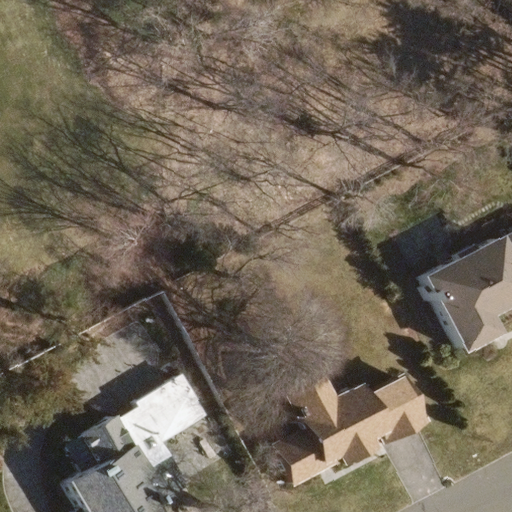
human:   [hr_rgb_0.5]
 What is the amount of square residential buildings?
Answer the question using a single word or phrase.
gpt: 0

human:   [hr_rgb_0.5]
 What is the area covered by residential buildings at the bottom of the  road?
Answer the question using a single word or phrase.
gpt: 0m2

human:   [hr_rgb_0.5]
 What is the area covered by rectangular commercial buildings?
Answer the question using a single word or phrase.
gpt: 0m2

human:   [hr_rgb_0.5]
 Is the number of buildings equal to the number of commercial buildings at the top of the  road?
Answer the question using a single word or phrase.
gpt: no

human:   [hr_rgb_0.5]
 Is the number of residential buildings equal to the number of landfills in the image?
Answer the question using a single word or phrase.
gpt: no

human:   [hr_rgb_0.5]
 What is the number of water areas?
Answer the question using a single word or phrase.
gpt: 0

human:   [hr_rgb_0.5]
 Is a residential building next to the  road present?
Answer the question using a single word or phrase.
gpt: yes

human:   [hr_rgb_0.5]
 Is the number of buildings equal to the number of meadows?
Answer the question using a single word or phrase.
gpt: no

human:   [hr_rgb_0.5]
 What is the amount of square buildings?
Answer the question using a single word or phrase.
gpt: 0

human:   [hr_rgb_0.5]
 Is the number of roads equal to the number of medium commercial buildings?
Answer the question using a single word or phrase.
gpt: no

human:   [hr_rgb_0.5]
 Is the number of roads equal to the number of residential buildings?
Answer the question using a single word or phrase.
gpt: no

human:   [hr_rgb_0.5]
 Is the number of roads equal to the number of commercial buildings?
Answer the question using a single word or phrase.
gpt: no

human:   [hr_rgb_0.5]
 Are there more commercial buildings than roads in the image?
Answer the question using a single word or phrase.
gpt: no

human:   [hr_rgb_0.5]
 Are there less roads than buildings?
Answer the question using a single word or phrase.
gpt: yes

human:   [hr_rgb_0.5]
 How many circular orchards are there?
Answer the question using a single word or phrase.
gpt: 0

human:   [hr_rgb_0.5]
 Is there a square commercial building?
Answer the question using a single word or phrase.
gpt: no

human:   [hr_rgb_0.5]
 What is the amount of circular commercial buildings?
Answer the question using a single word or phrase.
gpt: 0

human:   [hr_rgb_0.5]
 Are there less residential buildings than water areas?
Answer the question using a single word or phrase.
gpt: no

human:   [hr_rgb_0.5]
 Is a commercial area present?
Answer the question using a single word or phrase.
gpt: no

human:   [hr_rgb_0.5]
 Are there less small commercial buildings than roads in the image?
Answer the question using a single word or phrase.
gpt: yes

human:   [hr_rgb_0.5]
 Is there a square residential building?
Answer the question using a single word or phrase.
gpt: no

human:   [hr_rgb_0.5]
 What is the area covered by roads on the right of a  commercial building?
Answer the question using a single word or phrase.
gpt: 0m2

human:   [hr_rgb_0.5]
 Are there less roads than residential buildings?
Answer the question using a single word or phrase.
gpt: yes

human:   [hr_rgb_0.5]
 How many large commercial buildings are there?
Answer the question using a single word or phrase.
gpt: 0

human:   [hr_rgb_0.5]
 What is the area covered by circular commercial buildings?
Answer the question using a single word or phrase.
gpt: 0m2

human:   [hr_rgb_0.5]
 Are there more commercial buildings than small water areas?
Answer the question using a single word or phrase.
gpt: no

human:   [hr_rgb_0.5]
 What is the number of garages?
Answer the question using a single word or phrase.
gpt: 0

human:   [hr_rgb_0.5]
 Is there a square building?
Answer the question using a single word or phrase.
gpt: no

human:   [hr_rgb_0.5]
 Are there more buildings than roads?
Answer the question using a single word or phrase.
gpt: yes

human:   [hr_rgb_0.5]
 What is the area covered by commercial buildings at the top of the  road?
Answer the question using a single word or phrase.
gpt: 0m2

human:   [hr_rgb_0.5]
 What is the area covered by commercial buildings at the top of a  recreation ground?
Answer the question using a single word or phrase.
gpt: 0m2

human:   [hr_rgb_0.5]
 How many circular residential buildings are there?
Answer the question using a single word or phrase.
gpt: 0

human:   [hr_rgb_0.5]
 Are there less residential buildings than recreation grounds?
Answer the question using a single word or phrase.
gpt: no

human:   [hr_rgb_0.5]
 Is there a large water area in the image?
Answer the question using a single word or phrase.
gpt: no

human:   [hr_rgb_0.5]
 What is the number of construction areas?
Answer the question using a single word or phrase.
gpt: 0

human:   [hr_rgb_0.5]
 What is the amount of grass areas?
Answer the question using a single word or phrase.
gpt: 0